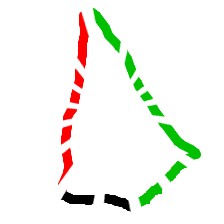
Shape: kite